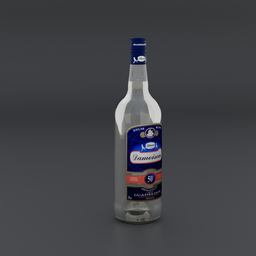
Label: tools